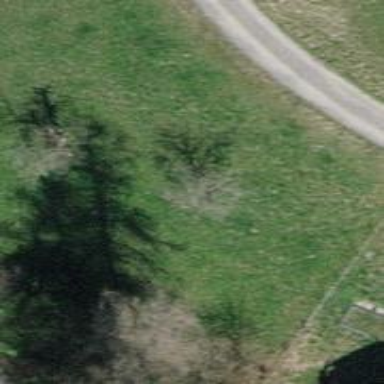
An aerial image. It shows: Single tag "natural: tree."